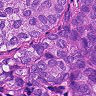
Metastatic tissue present: yes